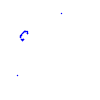
Particle: proton